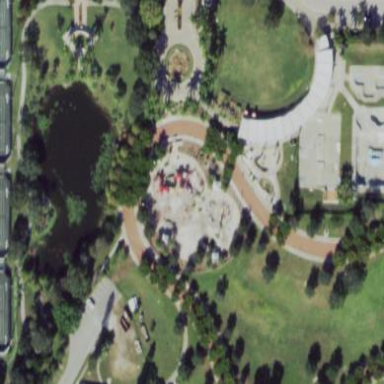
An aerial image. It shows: Playground area for leisure land.